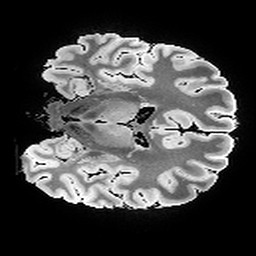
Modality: T2w
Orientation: coronal